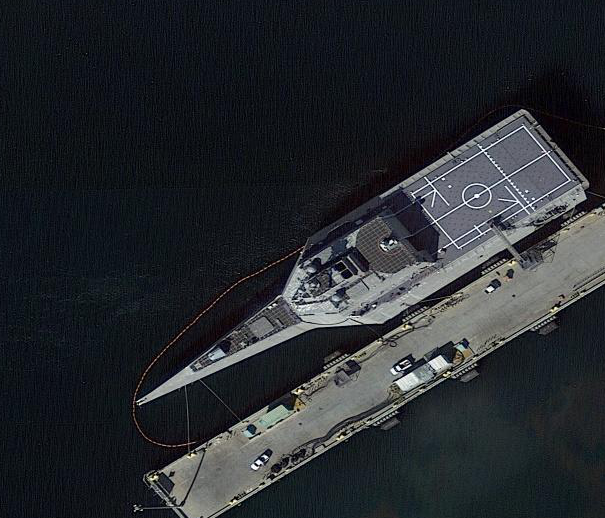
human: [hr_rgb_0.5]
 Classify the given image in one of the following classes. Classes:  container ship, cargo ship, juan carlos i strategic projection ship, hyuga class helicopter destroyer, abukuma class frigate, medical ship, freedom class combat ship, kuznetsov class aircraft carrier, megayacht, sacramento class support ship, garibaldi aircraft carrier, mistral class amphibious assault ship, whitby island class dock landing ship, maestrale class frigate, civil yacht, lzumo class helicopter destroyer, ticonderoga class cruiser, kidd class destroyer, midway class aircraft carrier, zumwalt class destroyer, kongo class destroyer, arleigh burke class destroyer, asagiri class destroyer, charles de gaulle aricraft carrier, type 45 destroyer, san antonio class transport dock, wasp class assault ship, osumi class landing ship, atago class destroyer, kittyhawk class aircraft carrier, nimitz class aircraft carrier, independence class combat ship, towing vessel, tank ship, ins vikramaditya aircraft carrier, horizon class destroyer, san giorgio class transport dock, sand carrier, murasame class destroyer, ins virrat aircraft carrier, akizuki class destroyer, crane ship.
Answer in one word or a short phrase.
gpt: Independence class combat ship